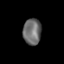
Tissue: lung
Cell type: Epithelial cells
Senescence score: 0.1727
Nuclear area (px): 462
Mean DAPI intensity: 108.606